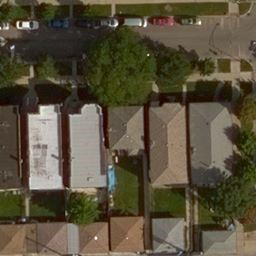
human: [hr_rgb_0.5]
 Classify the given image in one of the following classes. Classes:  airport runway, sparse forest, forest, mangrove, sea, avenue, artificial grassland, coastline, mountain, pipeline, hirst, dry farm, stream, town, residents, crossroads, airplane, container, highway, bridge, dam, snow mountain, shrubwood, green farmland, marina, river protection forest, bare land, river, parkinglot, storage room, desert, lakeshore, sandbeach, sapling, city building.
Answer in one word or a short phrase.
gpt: residents